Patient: sex F, age 62
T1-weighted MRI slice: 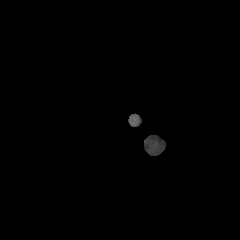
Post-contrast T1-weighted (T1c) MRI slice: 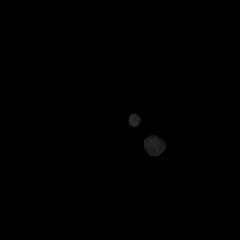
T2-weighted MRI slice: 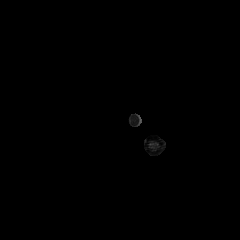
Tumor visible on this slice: no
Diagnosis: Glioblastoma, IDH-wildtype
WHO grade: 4